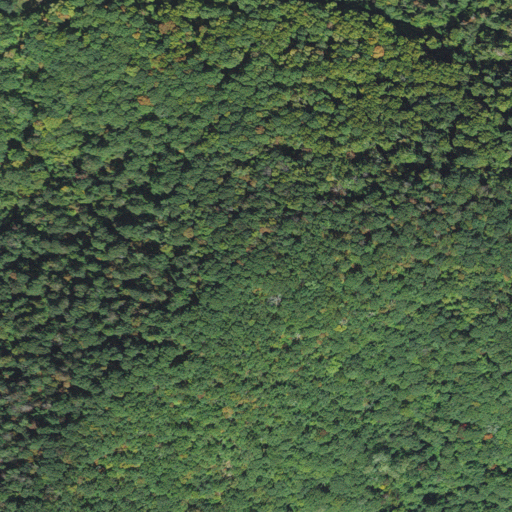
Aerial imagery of ridge(s) in North Carolina named Grassy Ridge containing deciduous forest and mixed forest